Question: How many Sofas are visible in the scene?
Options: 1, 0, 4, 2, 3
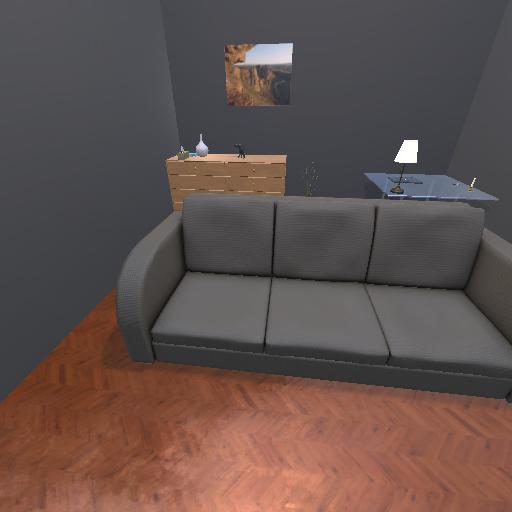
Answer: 1